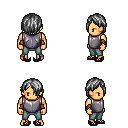
a pixel art fantasy rpg character, male body template, human, tanned skin, steel chest armor, teal pants, gray bangs hairstyle, leather bracers, ghillies, four views (front, back, left, right), 2x2 character sprite sheet, small pixel art, hard edges, no anti-aliasing